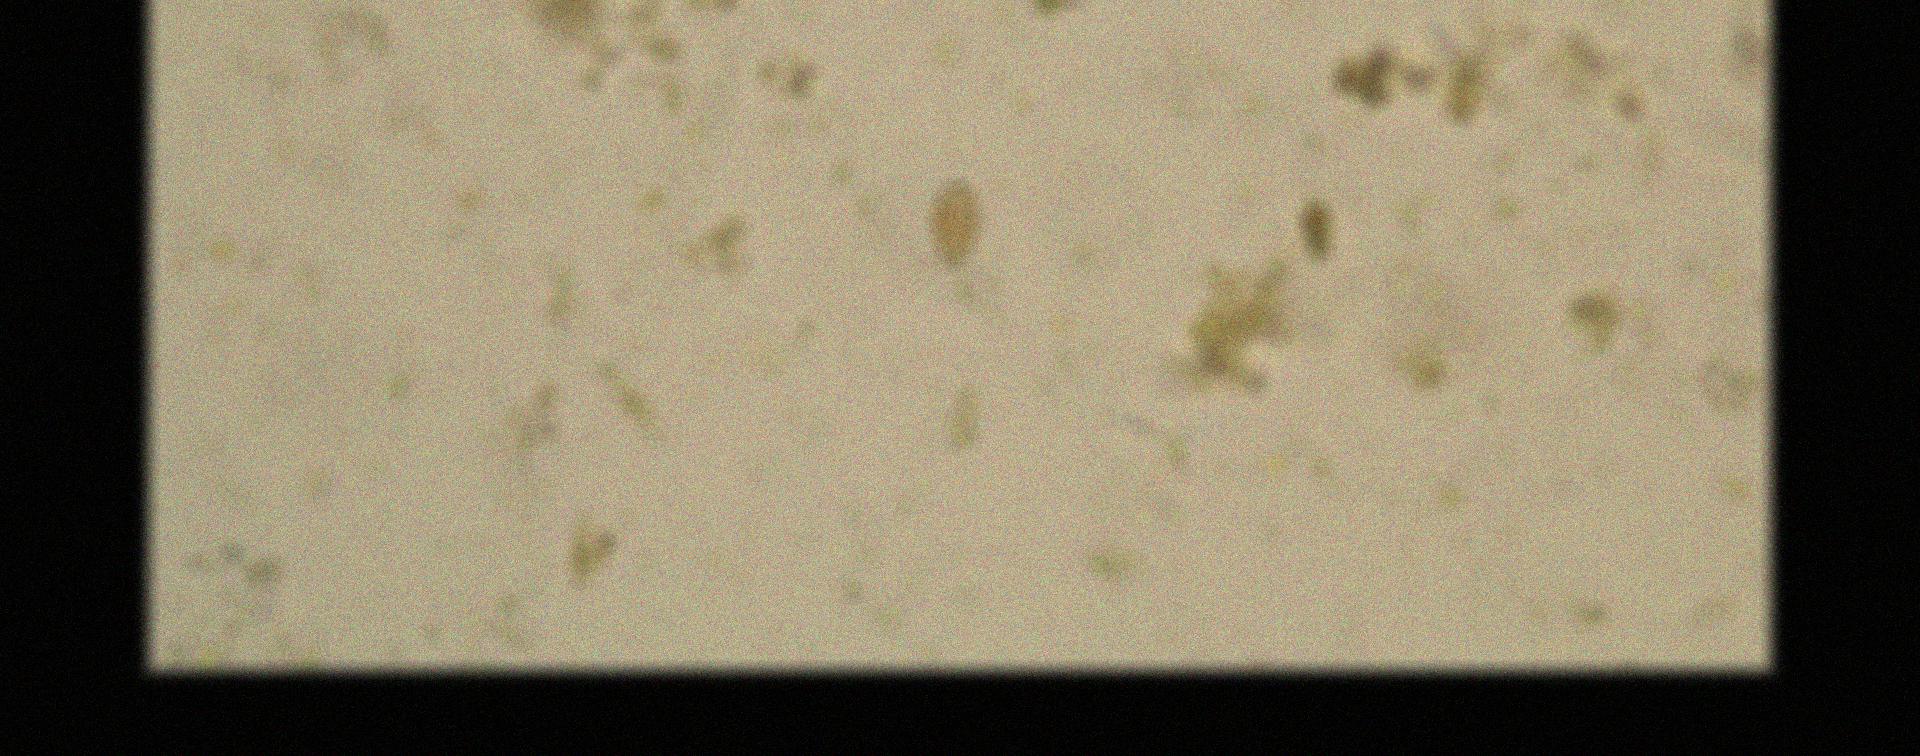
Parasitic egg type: Opisthorchis viverrine